Question: I've got a large mysql query with 5 joins which may not seem efficient but I'm struggling to find a different solution which would work.
The views table is the main table here, because both clicks and conversions table rely on it via the token column(which is indexed and set as a foreign key in all tables).
The query:
'''
SELECT
var.id,
var.disabled,
var.name,
var.updated,
var.cid,
var.outdated,
IF(var.type <> 0,'DL','LP') AS 'type',
COUNT(DISTINCT v.id) AS 'views',
COUNT(DISTINCT c.id) AS 'clicks',
COUNT(DISTINCT co.id) AS 'conversions',
SUM(tc.cost) AS 'cost',
SUM(cp.value) AS 'revenue'
FROM variants AS var
LEFT JOIN views AS v ON v.vid = var.id
LEFT JOIN traffic_cost AS tc ON tc.id = v.source
LEFT JOIN clicks AS c ON c.token = v.token
LEFT JOIN conversions AS co ON co.token = v.token
LEFT JOIN c_profiles AS cp ON cp.id = co.profile
WHERE var.cid = 28
GROUP BY var.id
'''
The results I'm getting are:

The problem is the revenue and cost results are too hight, because for views,clicks and impressions only the distinct rows are counted, but for revenue and cost for some reason(I would really appreciate an explanation here) all rows in all tables are taken into the result set.
I know this is a large query, but both clicks and conversions tables rely on the views table which is used for filtering the results e.g. views.country = 'uk'. I've tried doing 3 queries and merging them, but that didn't work(it gave me wrong results).
One more thing that I find weird is that if I remove the joins with clicks, conversions, c_profiles the costs column shows correct results.
Any help would be appreciated.
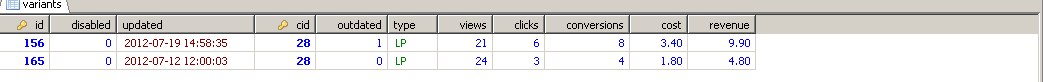
Answer: In the end I had to use 3 different queries and do a merge on them. Seemed like an overhead, but worked for me.